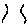
Label: line